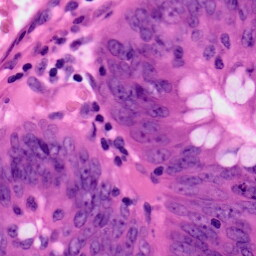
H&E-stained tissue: Colon